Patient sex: F
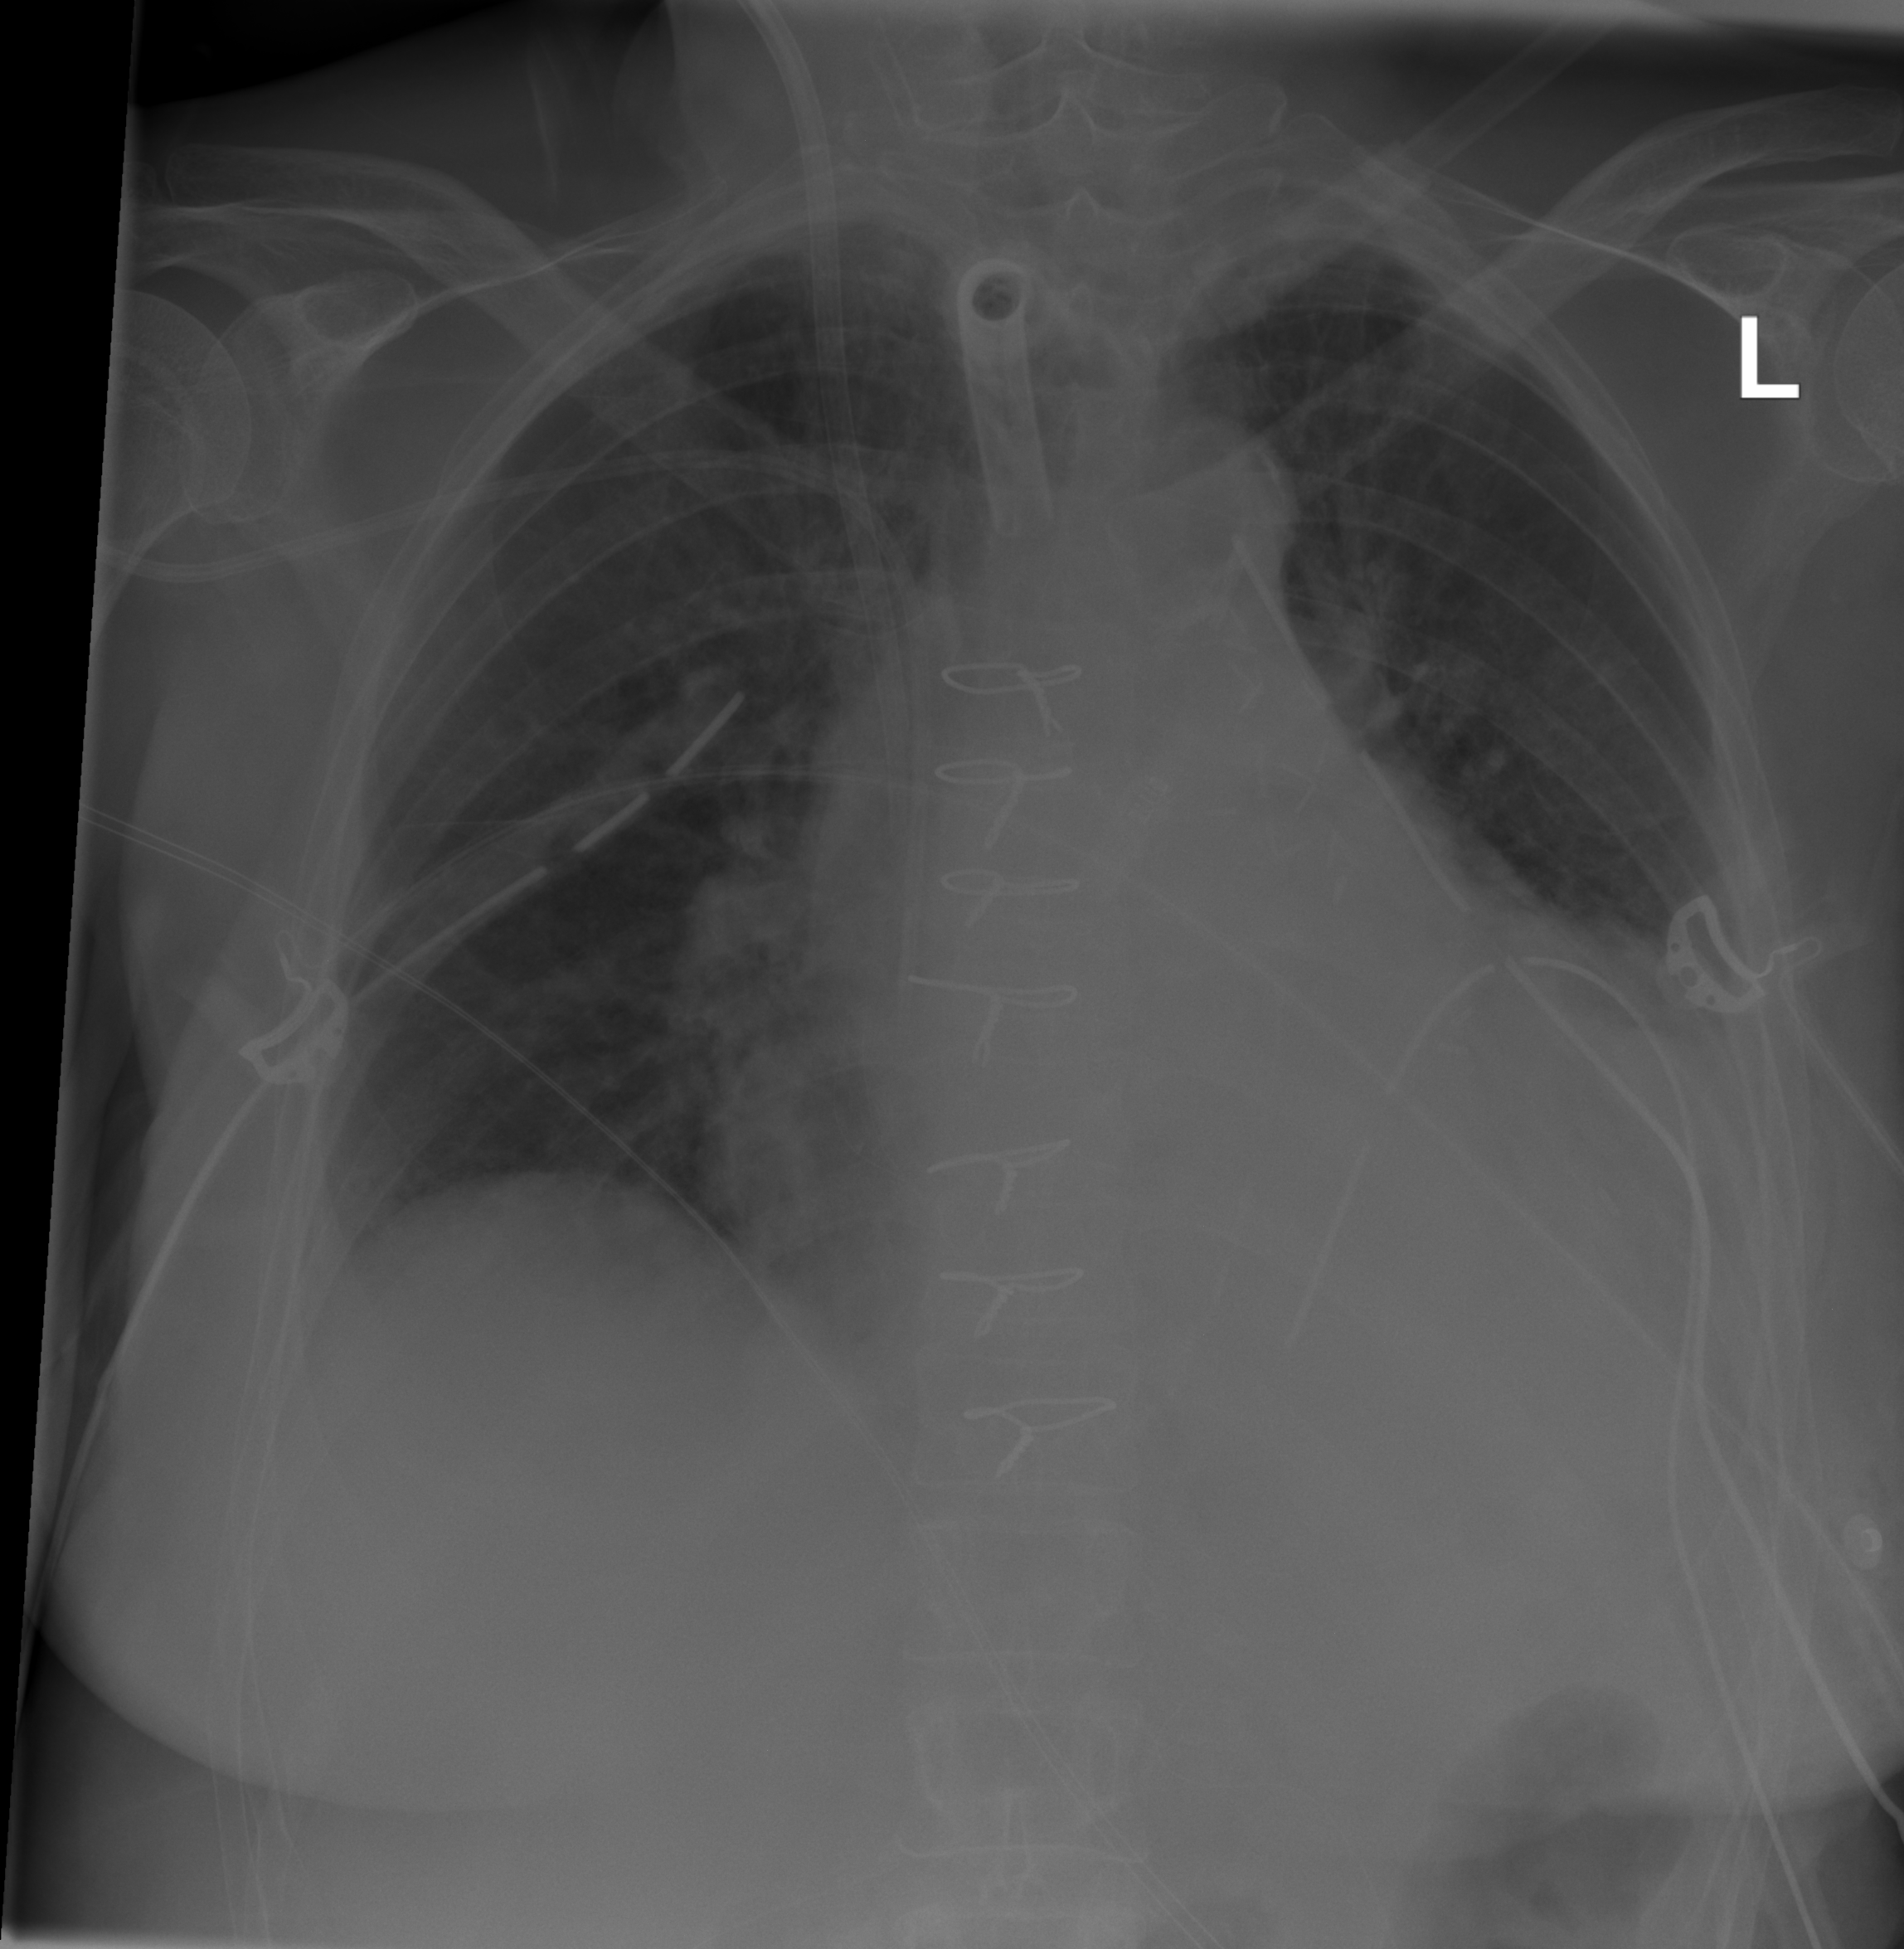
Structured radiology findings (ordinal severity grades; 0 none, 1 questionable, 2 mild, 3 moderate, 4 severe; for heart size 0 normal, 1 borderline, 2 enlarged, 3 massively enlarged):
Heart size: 3
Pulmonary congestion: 0
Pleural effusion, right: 2
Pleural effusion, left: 2
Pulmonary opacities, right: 2
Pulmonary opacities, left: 2
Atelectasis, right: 2
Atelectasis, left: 2